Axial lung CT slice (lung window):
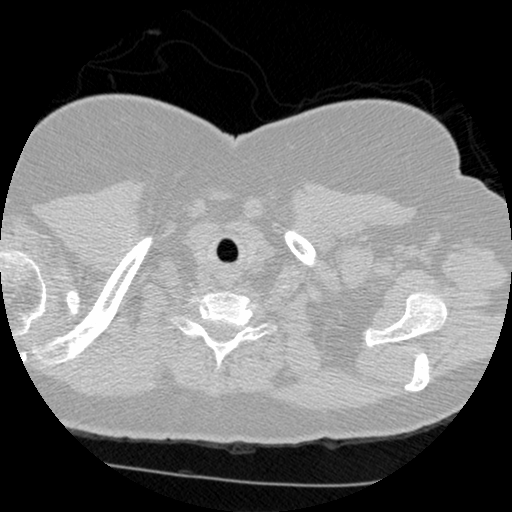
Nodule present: no